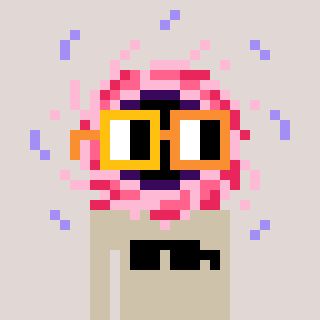
a pixel art character with square yellow and orange glasses, a blackhole-shaped head and a bege-colored body on a warm background